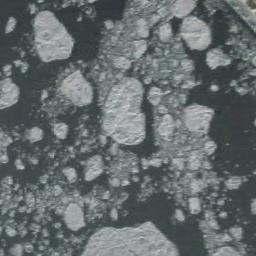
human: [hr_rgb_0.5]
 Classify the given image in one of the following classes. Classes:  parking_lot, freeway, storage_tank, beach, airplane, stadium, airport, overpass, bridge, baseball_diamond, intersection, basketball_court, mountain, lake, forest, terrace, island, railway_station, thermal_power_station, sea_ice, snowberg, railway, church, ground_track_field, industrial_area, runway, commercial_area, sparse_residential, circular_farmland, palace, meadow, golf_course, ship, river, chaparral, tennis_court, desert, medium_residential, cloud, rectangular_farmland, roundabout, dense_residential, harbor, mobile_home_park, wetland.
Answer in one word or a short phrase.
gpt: sea_ice